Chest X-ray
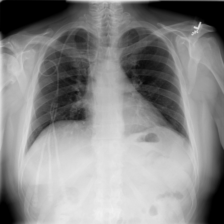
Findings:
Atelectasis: negative
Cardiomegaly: negative
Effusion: negative
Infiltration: negative
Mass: negative
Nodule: negative
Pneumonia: negative
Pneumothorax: negative
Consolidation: negative
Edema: negative
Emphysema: negative
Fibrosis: negative
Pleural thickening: negative
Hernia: negative